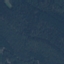
Land use / land cover: Forest